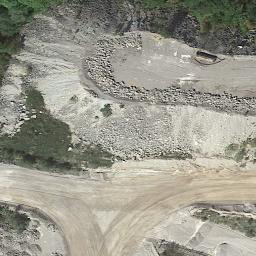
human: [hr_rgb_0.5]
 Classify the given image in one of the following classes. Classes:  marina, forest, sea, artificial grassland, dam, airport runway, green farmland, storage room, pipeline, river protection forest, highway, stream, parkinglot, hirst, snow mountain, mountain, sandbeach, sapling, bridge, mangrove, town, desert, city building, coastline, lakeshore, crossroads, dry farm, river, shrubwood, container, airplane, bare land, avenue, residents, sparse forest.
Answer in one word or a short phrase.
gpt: bare land